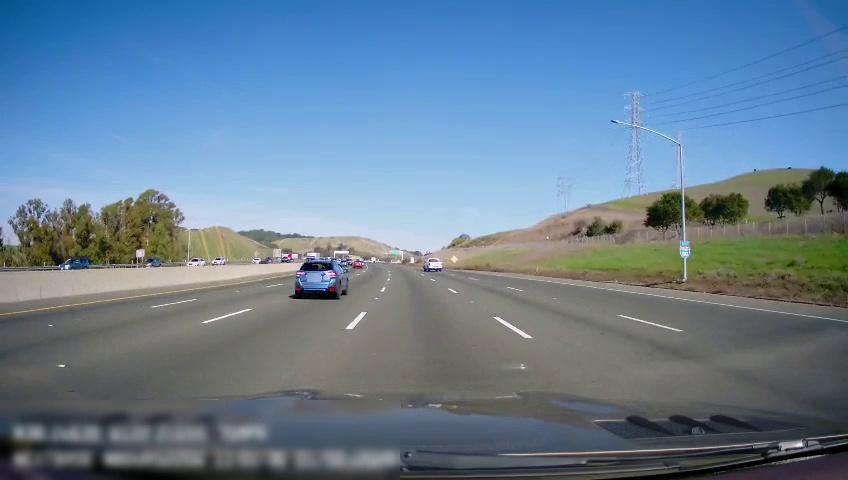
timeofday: Day
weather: Sunny
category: Drivable Space
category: Vehicles | Truck
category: Vehicles | SUV
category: Vehicles | Truck
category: Vehicles | Car
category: Vehicles | SUV
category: Vehicles | Car
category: Vehicles | SUV
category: Vehicles | Car
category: Vehicles | Car
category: Vehicles | Car
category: Vehicles | Truck
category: Lanes | Alternate Lane
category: Lanes | Alternate Lane
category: Lanes | Alternate Lane
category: Lanes | Current Lane
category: Lanes | Current Lane
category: Lanes | Alternate Lane
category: Lanes | Alternate Lane
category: Traffic | Signs